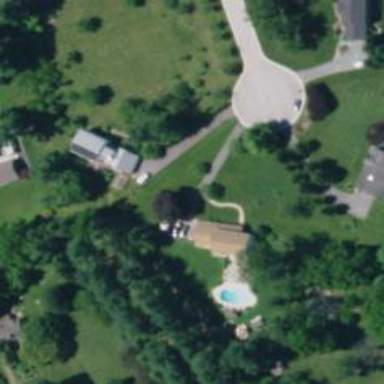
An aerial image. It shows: Driveway.